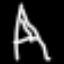
Label: The Eiffel Tower